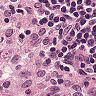
Metastatic tissue present: no